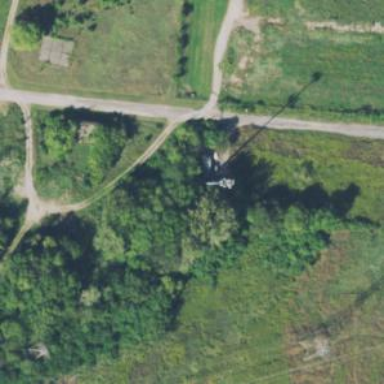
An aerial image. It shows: Communication mast tower.